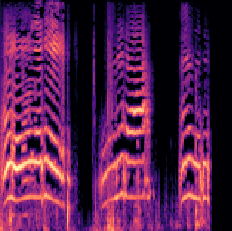
Sound class: Baby cry